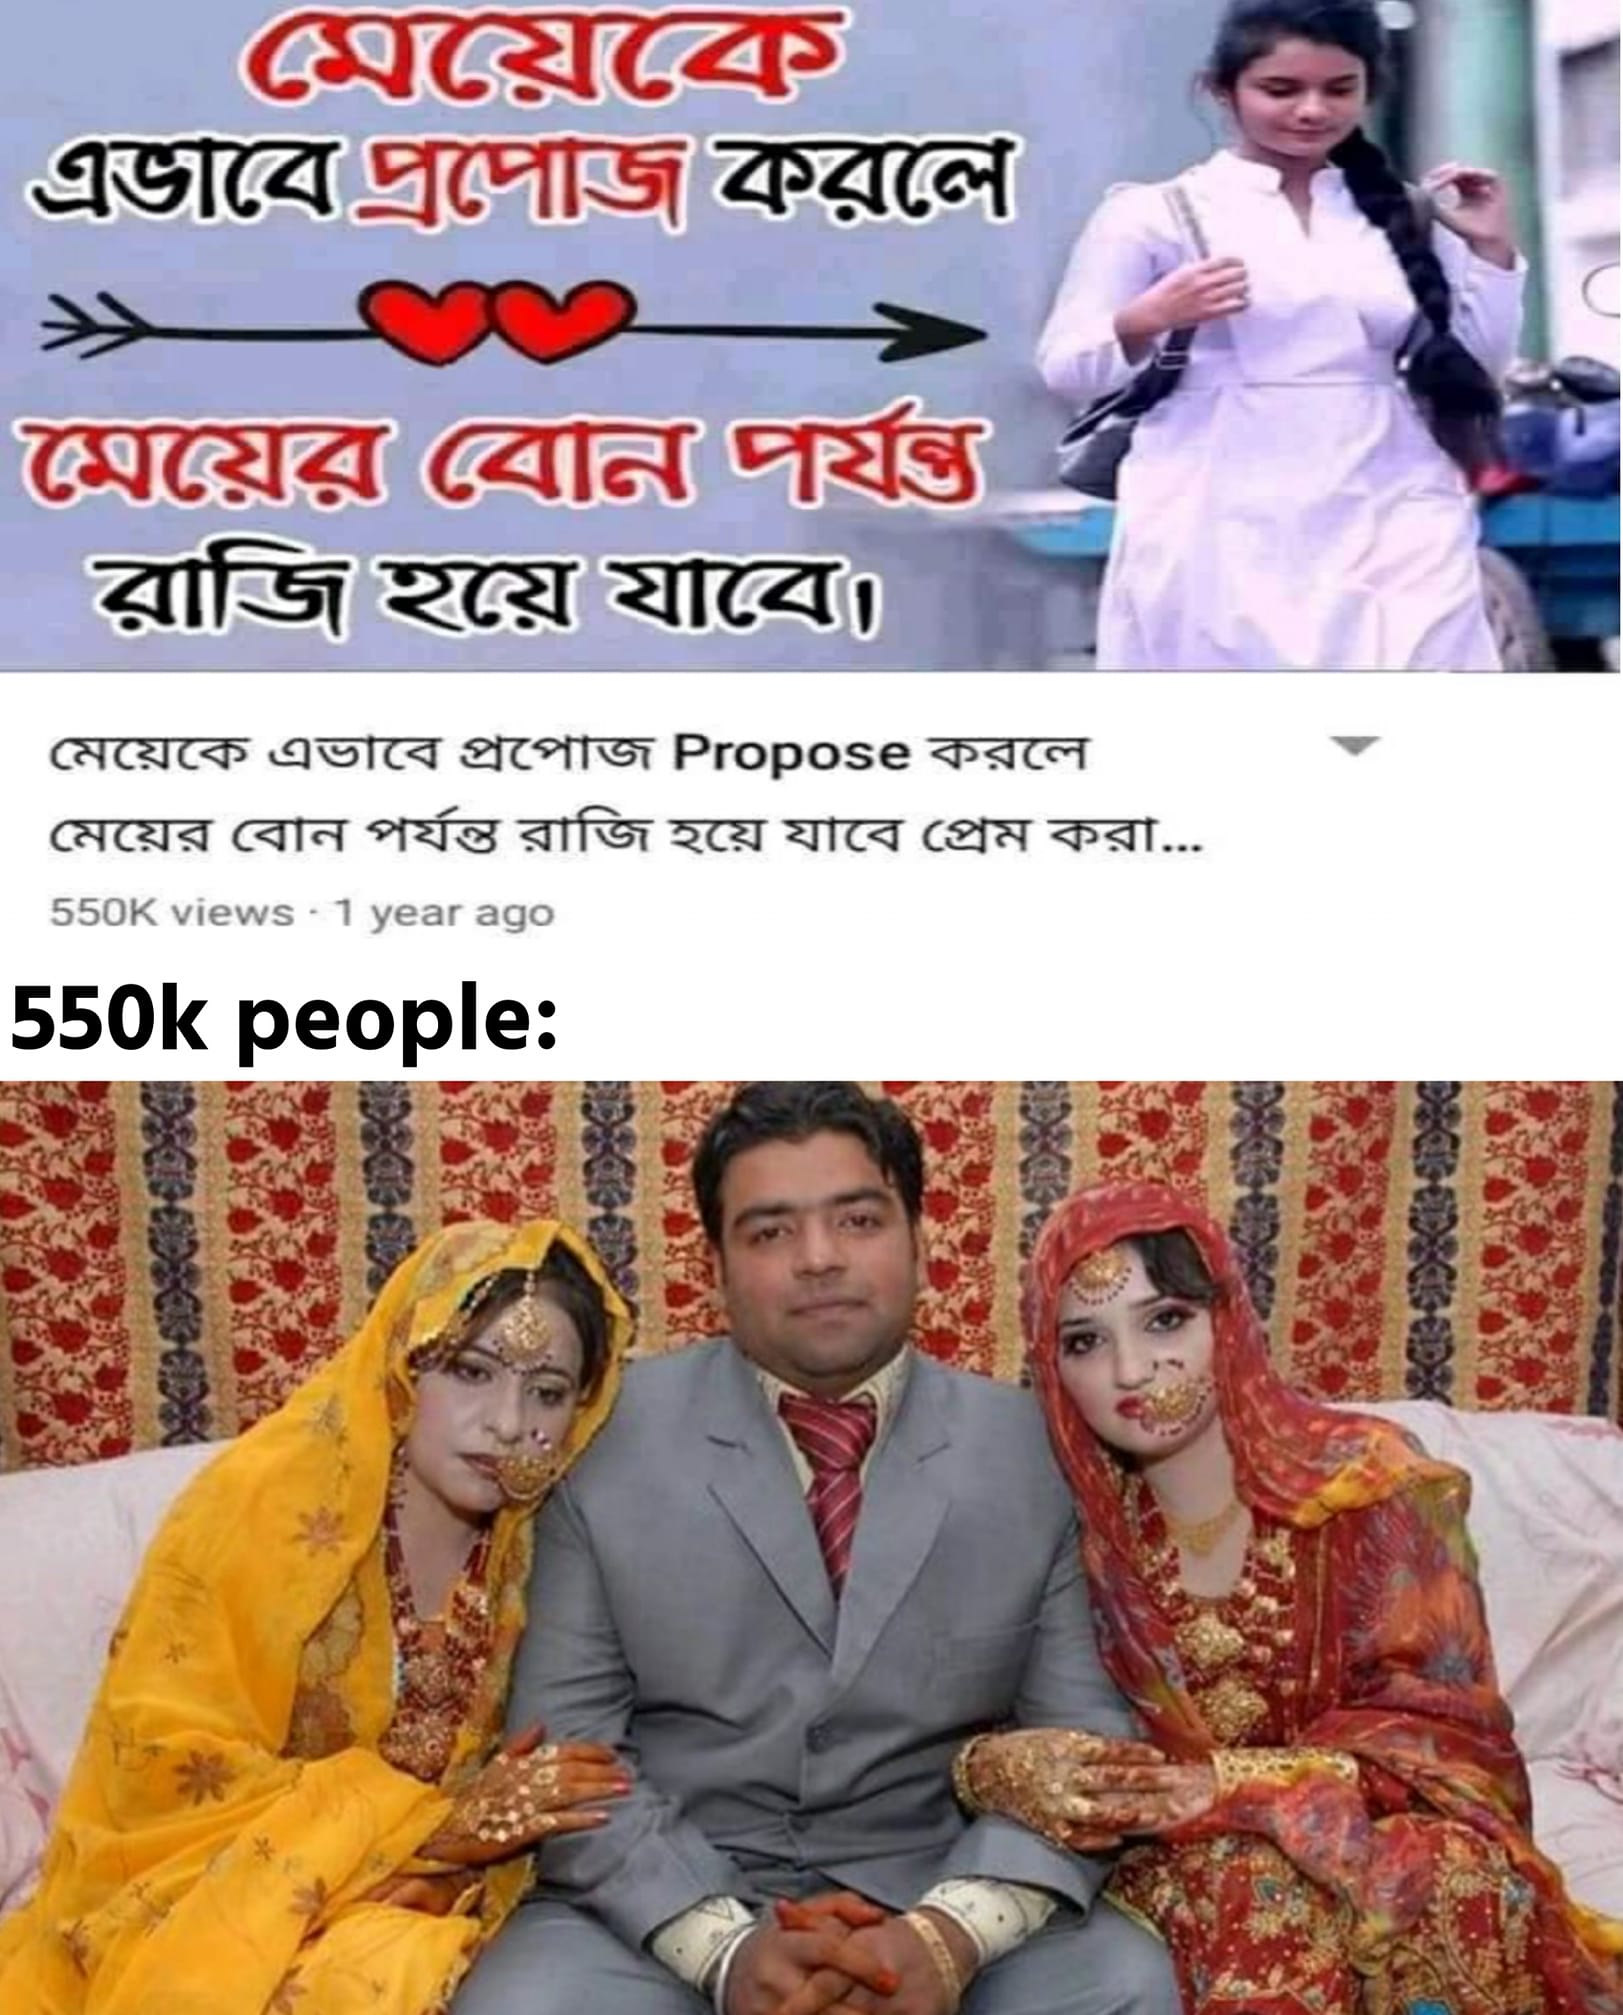
Caption: মেয়েকে এভাবে প্রপোজ Propose করলে    মেয়ের বোন পর্যন্ত রাজি হয়ে যাবে ।    মেয়েকে এভাবে প্রপোজ করলে মেয়ের বোন পর্যন্ত রাজি হয়ে যাবে প্রেম করা ...  550K views    1 year ago      550k people:
Label: hate